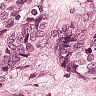
Metastatic tissue present: yes